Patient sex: F
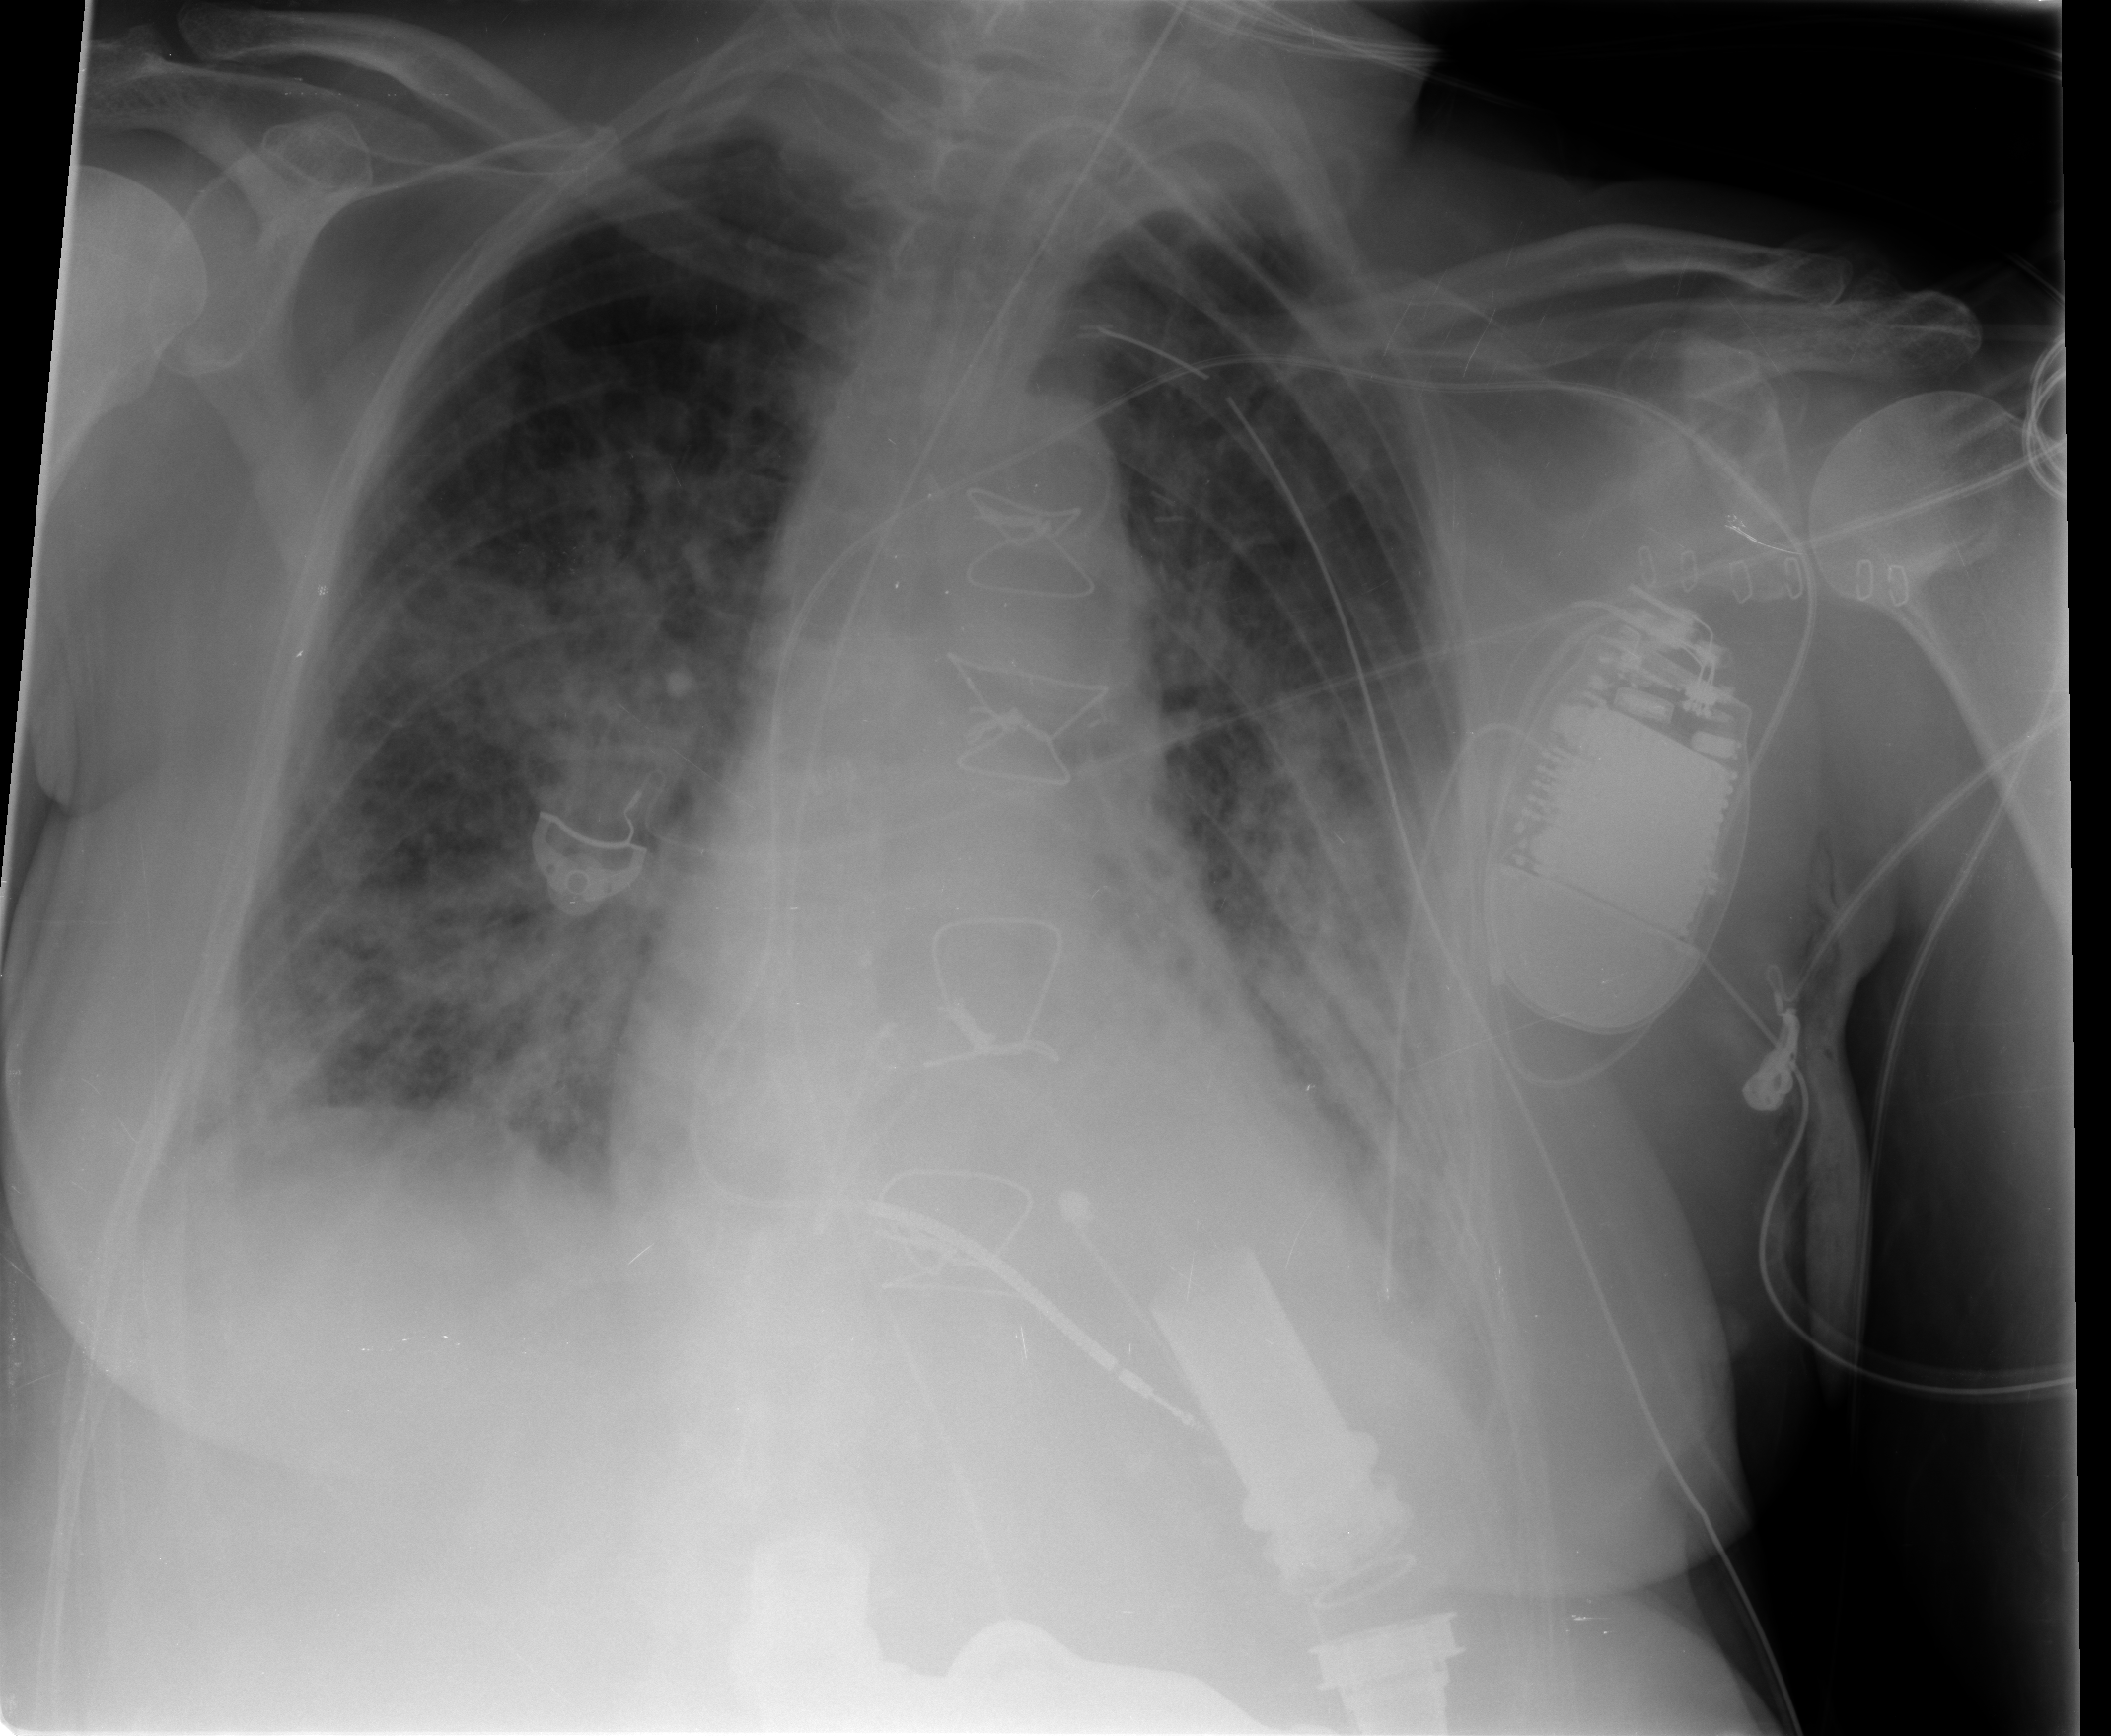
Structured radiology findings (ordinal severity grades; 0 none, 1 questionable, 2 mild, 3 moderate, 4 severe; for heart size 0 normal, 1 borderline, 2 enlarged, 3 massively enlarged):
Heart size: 2
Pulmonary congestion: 2
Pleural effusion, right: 0
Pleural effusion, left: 2
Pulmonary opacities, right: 3
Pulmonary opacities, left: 3
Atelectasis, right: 2
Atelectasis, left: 2